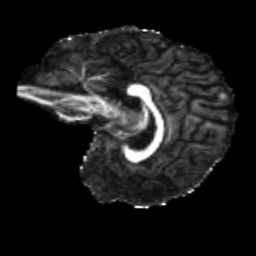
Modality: FA
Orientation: sagittal
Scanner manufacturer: siemens
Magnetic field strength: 3 T
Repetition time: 4 s
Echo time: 0.0594 s